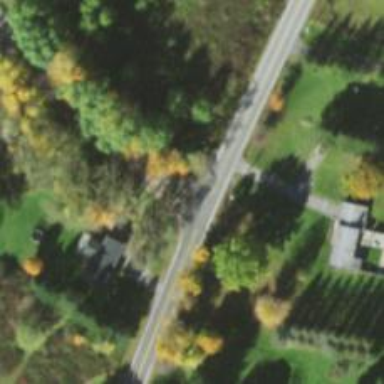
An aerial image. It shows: Road with stop sign.